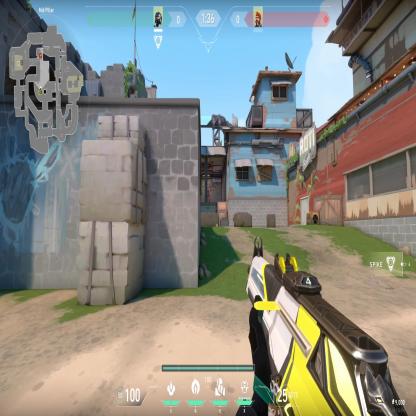
Label: enemy